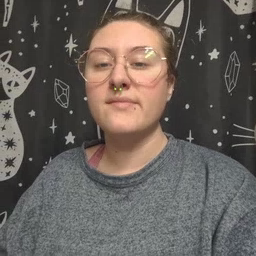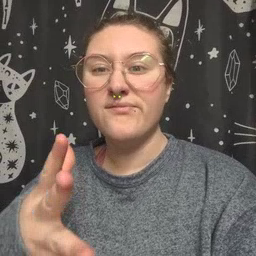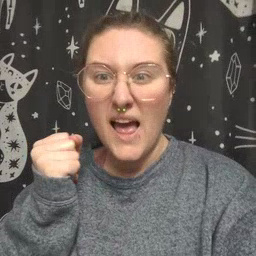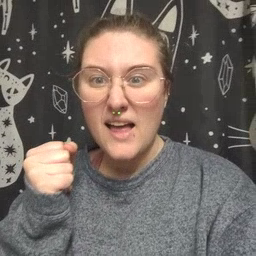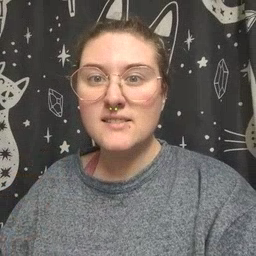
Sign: fast